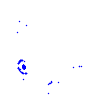
Particle: electron